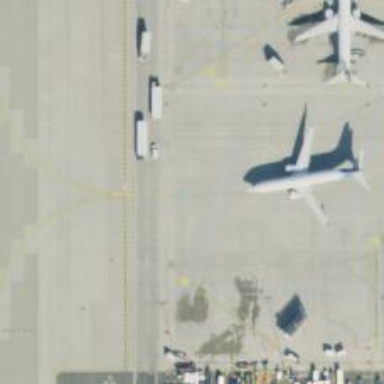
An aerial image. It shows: Image of taxiway at airport.